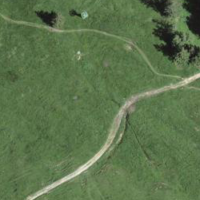
EUNIS habitat code: 23
Species observed at this site:
Crocus vernus